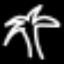
Label: palm tree